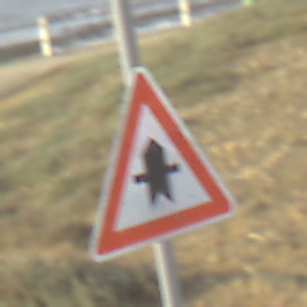
Verkehrszeichen: Vorfahrt
Umgebung: Outdoor, Suburban
Tageszeit: MorningAfternoon
Wetter: PartlyCloudy
Licht: Natural
Jahreszeit: NotSpecified
Kontrast: HighContrast